Question: Just writing the question title hurt my head!
Please bear with me! Please see the following DDL & Dummy Data:
'''
CREATE TABLE [dbo].[tbl_Example](
[Date] [date] NULL,
<URL> NULL,
<URL> NULL,
[Count] [int] NULL
) ON [PRIMARY]
GO
INSERT [dbo].[tbl_Example] ([Date], [Time], [Branch], [Count]) VALUES (CAST(0x12350B00 AS Date), CAST(0x00907E0000000000 AS Time), N'001', 0)
INSERT [dbo].[tbl_Example] ([Date], [Time], [Branch], [Count]) VALUES (CAST(0x12350B00 AS Date), CAST(0x00CC7E0000000000 AS Time), N'001', 0)
INSERT [dbo].[tbl_Example] ([Date], [Time], [Branch], [Count]) VALUES (CAST(0x12350B00 AS Date), CAST(0x00087F0000000000 AS Time), N'001', 0)
INSERT [dbo].[tbl_Example] ([Date], [Time], [Branch], [Count]) VALUES (CAST(0x12350B00 AS Date), CAST(0x00447F0000000000 AS Time), N'001', 0)
INSERT [dbo].[tbl_Example] ([Date], [Time], [Branch], [Count]) VALUES (CAST(0x12350B00 AS Date), CAST(0x00807F0000000000 AS Time), N'001', 0)
INSERT [dbo].[tbl_Example] ([Date], [Time], [Branch], [Count]) VALUES (CAST(0x12350B00 AS Date), CAST(0x00BC7F0000000000 AS Time), N'001', 0)
INSERT [dbo].[tbl_Example] ([Date], [Time], [Branch], [Count]) VALUES (CAST(0x12350B00 AS Date), CAST(0x00F87F0000000000 AS Time), N'001', 0)
INSERT [dbo].[tbl_Example] ([Date], [Time], [Branch], [Count]) VALUES (CAST(0x12350B00 AS Date), CAST(0x0034800000000000 AS Time), N'001', 1)
INSERT [dbo].[tbl_Example] ([Date], [Time], [Branch], [Count]) VALUES (CAST(0x12350B00 AS Date), CAST(0x0070800000000000 AS Time), N'001', 1)
INSERT [dbo].[tbl_Example] ([Date], [Time], [Branch], [Count]) VALUES (CAST(0x12350B00 AS Date), CAST(0x00AC800000000000 AS Time), N'001', 1)
INSERT [dbo].[tbl_Example] ([Date], [Time], [Branch], [Count]) VALUES (CAST(0x12350B00 AS Date), CAST(0x00E8800000000000 AS Time), N'001', 1)
INSERT [dbo].[tbl_Example] ([Date], [Time], [Branch], [Count]) VALUES (CAST(0x12350B00 AS Date), CAST(0x0024810000000000 AS Time), N'001', 2)
INSERT [dbo].[tbl_Example] ([Date], [Time], [Branch], [Count]) VALUES (CAST(0x12350B00 AS Date), CAST(0x0060810000000000 AS Time), N'001', 2)
INSERT [dbo].[tbl_Example] ([Date], [Time], [Branch], [Count]) VALUES (CAST(0x12350B00 AS Date), CAST(0x009C810000000000 AS Time), N'001', 2)
INSERT [dbo].[tbl_Example] ([Date], [Time], [Branch], [Count]) VALUES (CAST(0x12350B00 AS Date), CAST(0x00D8810000000000 AS Time), N'001', 1)
INSERT [dbo].[tbl_Example] ([Date], [Time], [Branch], [Count]) VALUES (CAST(0x12350B00 AS Date), CAST(0x0014820000000000 AS Time), N'001', 1)
INSERT [dbo].[tbl_Example] ([Date], [Time], [Branch], [Count]) VALUES (CAST(0x12350B00 AS Date), CAST(0x0050820000000000 AS Time), N'001', 1)
INSERT [dbo].[tbl_Example] ([Date], [Time], [Branch], [Count]) VALUES (CAST(0x12350B00 AS Date), CAST(0x008C820000000000 AS Time), N'001', 1)
INSERT [dbo].[tbl_Example] ([Date], [Time], [Branch], [Count]) VALUES (CAST(0x12350B00 AS Date), CAST(0x00C8820000000000 AS Time), N'001', 1)
INSERT [dbo].[tbl_Example] ([Date], [Time], [Branch], [Count]) VALUES (CAST(0x12350B00 AS Date), CAST(0x0004830000000000 AS Time), N'001', 0)
INSERT [dbo].[tbl_Example] ([Date], [Time], [Branch], [Count]) VALUES (CAST(0x12350B00 AS Date), CAST(0x0040830000000000 AS Time), N'001', 0)
INSERT [dbo].[tbl_Example] ([Date], [Time], [Branch], [Count]) VALUES (CAST(0x12350B00 AS Date), CAST(0x00C4860000000000 AS Time), N'001', 0)
INSERT [dbo].[tbl_Example] ([Date], [Time], [Branch], [Count]) VALUES (CAST(0x12350B00 AS Date), CAST(0x0000870000000000 AS Time), N'001', 0)
INSERT [dbo].[tbl_Example] ([Date], [Time], [Branch], [Count]) VALUES (CAST(0x12350B00 AS Date), CAST(0x003C870000000000 AS Time), N'001', 0)
INSERT [dbo].[tbl_Example] ([Date], [Time], [Branch], [Count]) VALUES (CAST(0x12350B00 AS Date), CAST(0x0078870000000000 AS Time), N'001', 0)
INSERT [dbo].[tbl_Example] ([Date], [Time], [Branch], [Count]) VALUES (CAST(0x12350B00 AS Date), CAST(0x00B4870000000000 AS Time), N'001', 0)
INSERT [dbo].[tbl_Example] ([Date], [Time], [Branch], [Count]) VALUES (CAST(0x13350B00 AS Date), CAST(0x00907E0000000000 AS Time), N'002', 0)
INSERT [dbo].[tbl_Example] ([Date], [Time], [Branch], [Count]) VALUES (CAST(0x13350B00 AS Date), CAST(0x00CC7E0000000000 AS Time), N'002', 0)
INSERT [dbo].[tbl_Example] ([Date], [Time], [Branch], [Count]) VALUES (CAST(0x13350B00 AS Date), CAST(0x00087F0000000000 AS Time), N'002', 0)
INSERT [dbo].[tbl_Example] ([Date], [Time], [Branch], [Count]) VALUES (CAST(0x13350B00 AS Date), CAST(0x00447F0000000000 AS Time), N'002', 0)
INSERT [dbo].[tbl_Example] ([Date], [Time], [Branch], [Count]) VALUES (CAST(0x13350B00 AS Date), CAST(0x00807F0000000000 AS Time), N'002', 0)
INSERT [dbo].[tbl_Example] ([Date], [Time], [Branch], [Count]) VALUES (CAST(0x13350B00 AS Date), CAST(0x00BC7F0000000000 AS Time), N'002', 0)
INSERT [dbo].[tbl_Example] ([Date], [Time], [Branch], [Count]) VALUES (CAST(0x13350B00 AS Date), CAST(0x00F87F0000000000 AS Time), N'002', 0)
INSERT [dbo].[tbl_Example] ([Date], [Time], [Branch], [Count]) VALUES (CAST(0x13350B00 AS Date), CAST(0x0034800000000000 AS Time), N'002', 1)
INSERT [dbo].[tbl_Example] ([Date], [Time], [Branch], [Count]) VALUES (CAST(0x13350B00 AS Date), CAST(0x0070800000000000 AS Time), N'002', 1)
INSERT [dbo].[tbl_Example] ([Date], [Time], [Branch], [Count]) VALUES (CAST(0x13350B00 AS Date), CAST(0x00AC800000000000 AS Time), N'002', 1)
INSERT [dbo].[tbl_Example] ([Date], [Time], [Branch], [Count]) VALUES (CAST(0x13350B00 AS Date), CAST(0x00E8800000000000 AS Time), N'002', 1)
INSERT [dbo].[tbl_Example] ([Date], [Time], [Branch], [Count]) VALUES (CAST(0x13350B00 AS Date), CAST(0x0024810000000000 AS Time), N'002', 2)
INSERT [dbo].[tbl_Example] ([Date], [Time], [Branch], [Count]) VALUES (CAST(0x13350B00 AS Date), CAST(0x0060810000000000 AS Time), N'002', 2)
INSERT [dbo].[tbl_Example] ([Date], [Time], [Branch], [Count]) VALUES (CAST(0x13350B00 AS Date), CAST(0x009C810000000000 AS Time), N'002', 2)
INSERT [dbo].[tbl_Example] ([Date], [Time], [Branch], [Count]) VALUES (CAST(0x13350B00 AS Date), CAST(0x00D8810000000000 AS Time), N'002', 1)
INSERT [dbo].[tbl_Example] ([Date], [Time], [Branch], [Count]) VALUES (CAST(0x13350B00 AS Date), CAST(0x0014820000000000 AS Time), N'002', 1)
INSERT [dbo].[tbl_Example] ([Date], [Time], [Branch], [Count]) VALUES (CAST(0x13350B00 AS Date), CAST(0x0050820000000000 AS Time), N'002', 1)
INSERT [dbo].[tbl_Example] ([Date], [Time], [Branch], [Count]) VALUES (CAST(0x13350B00 AS Date), CAST(0x008C820000000000 AS Time), N'002', 1)
INSERT [dbo].[tbl_Example] ([Date], [Time], [Branch], [Count]) VALUES (CAST(0x13350B00 AS Date), CAST(0x00C8820000000000 AS Time), N'002', 3)
INSERT [dbo].[tbl_Example] ([Date], [Time], [Branch], [Count]) VALUES (CAST(0x13350B00 AS Date), CAST(0x0004830000000000 AS Time), N'002', 3)
INSERT [dbo].[tbl_Example] ([Date], [Time], [Branch], [Count]) VALUES (CAST(0x13350B00 AS Date), CAST(0x0040830000000000 AS Time), N'002', 3)
INSERT [dbo].[tbl_Example] ([Date], [Time], [Branch], [Count]) VALUES (CAST(0x13350B00 AS Date), CAST(0x007C830000000000 AS Time), N'002', 3)
INSERT [dbo].[tbl_Example] ([Date], [Time], [Branch], [Count]) VALUES (CAST(0x13350B00 AS Date), CAST(0x00B8830000000000 AS Time), N'002', 0)
INSERT [dbo].[tbl_Example] ([Date], [Time], [Branch], [Count]) VALUES (CAST(0x13350B00 AS Date), CAST(0x00F4830000000000 AS Time), N'002', 0)
INSERT [dbo].[tbl_Example] ([Date], [Time], [Branch], [Count]) VALUES (CAST(0x13350B00 AS Date), CAST(0x0030840000000000 AS Time), N'002', 0)
INSERT [dbo].[tbl_Example] ([Date], [Time], [Branch], [Count]) VALUES (CAST(0x13350B00 AS Date), CAST(0x006C840000000000 AS Time), N'002', 0)
'''
Now, i need to render the dummy data as follows:
'''
Branch Date Start Time End Time EntryCount
====== ==== ========== ======== ========
001 12/12/2011 09:00:00 09:06:00 0
001 12/12/2011 09:07:00 09:10:00 1
001 12/12/2011 09:11:00 09:13:00 2
001 12/12/2011 09:14:00 09:18:00 1
001 12/12/2011 09:19:00 09:20:00 0
001 12/12/2011 09:35:00 09:39:00 0
002 13/12/2011 09:00:00 09:06:00 0
002 13/12/2011 09:07:00 09:10:00 1
002 13/12/2011 09:11:00 09:13:00 2
002 13/12/2011 09:14:00 09:17:00 1
002 13/12/2011 09:18:00 09:21:00 3
002 13/12/2011 09:22:00 09:25:00 0
'''
As you can see, i need to extract the island start and end time as seperate columns, making care to split islands based on the Branch, Date & EntryCount. Ive seen clever solutions to do this when your dealing with a simple numeric sequence - but i cant get them to fit in this scenario. I'm interested to see how you folks would approach this.
I'm using SQL Server 2008+
A screenshot showing the Island boundres, either because the branch changed, the date, or the Count

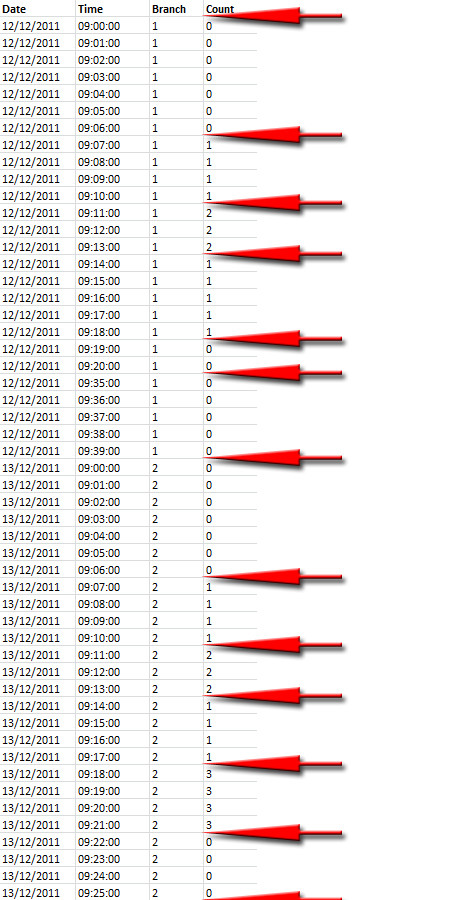
Answer: '''
;WITH T
AS (SELECT *,
DATEPART(HOUR, Time) * 60 +
DATEPART(MINUTE, Time) -
ROW_NUMBER() OVER (PARTITION BY Branch,
Date,
Count
ORDER BY Time) AS Grp
FROM [dbo].[tbl_Example])
SELECT Branch,
Date,
MIN(Time) AS [Start Time],
MAX(Time) AS [End Time],
[Count] AS EntryCount
FROM T
GROUP BY Branch,
Date,
[Count],
Grp
ORDER BY Branch,
Date,
[Start Time]
'''